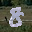
Label: 8